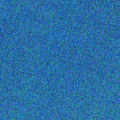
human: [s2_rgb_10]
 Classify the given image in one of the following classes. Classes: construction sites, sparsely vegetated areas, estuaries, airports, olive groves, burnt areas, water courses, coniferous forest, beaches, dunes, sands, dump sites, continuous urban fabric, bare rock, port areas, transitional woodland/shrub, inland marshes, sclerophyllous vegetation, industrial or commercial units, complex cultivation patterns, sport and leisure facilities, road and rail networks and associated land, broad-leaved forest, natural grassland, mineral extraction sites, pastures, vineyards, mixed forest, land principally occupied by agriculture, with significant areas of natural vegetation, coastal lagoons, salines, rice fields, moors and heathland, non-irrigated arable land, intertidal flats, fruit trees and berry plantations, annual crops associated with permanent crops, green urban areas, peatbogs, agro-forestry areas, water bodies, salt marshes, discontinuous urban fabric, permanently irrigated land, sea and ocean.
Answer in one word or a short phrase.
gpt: sea and ocean